Field crop: tomato
Growth stage: 1
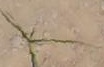
Species: cyperus